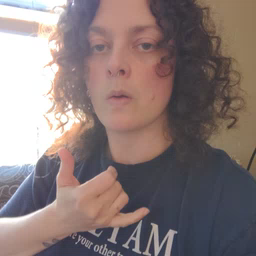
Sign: night